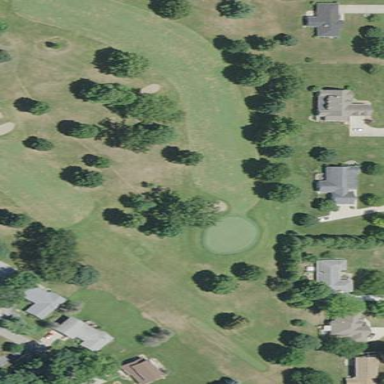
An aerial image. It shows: Grassy area designated as golf fairway.